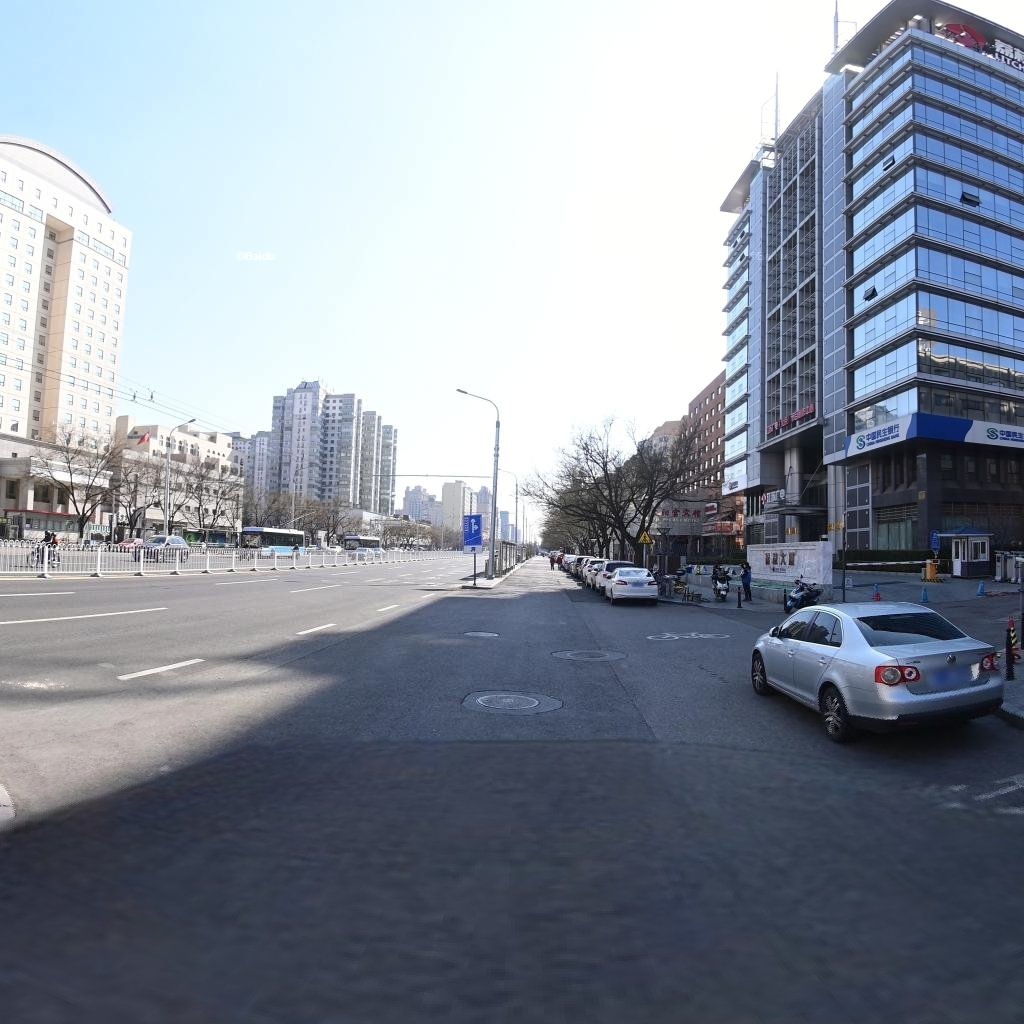
Region: Chaoyang
Road damage annotations: longitudinal crack, longitudinal crack, longitudinal crack, manhole cover, manhole cover, manhole cover, longitudinal crack